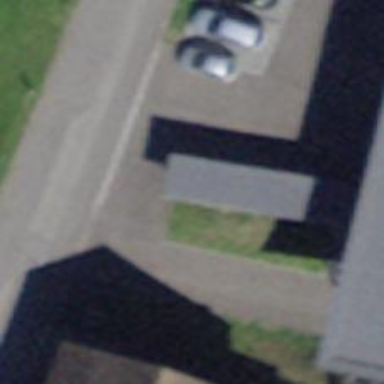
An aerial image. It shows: Bicycle parking area.